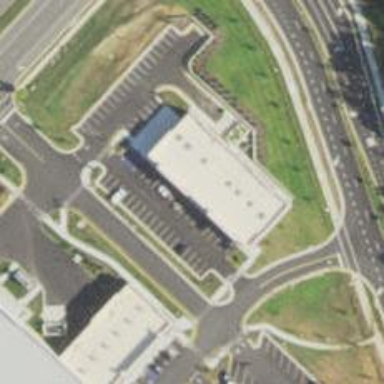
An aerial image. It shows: Healthcare clinic.